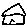
Label: house